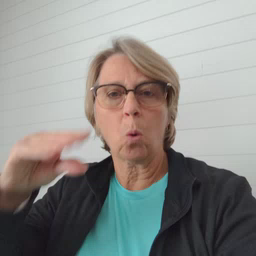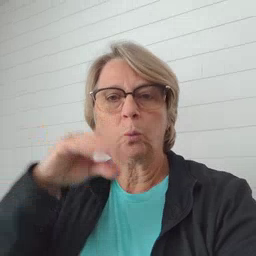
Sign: story